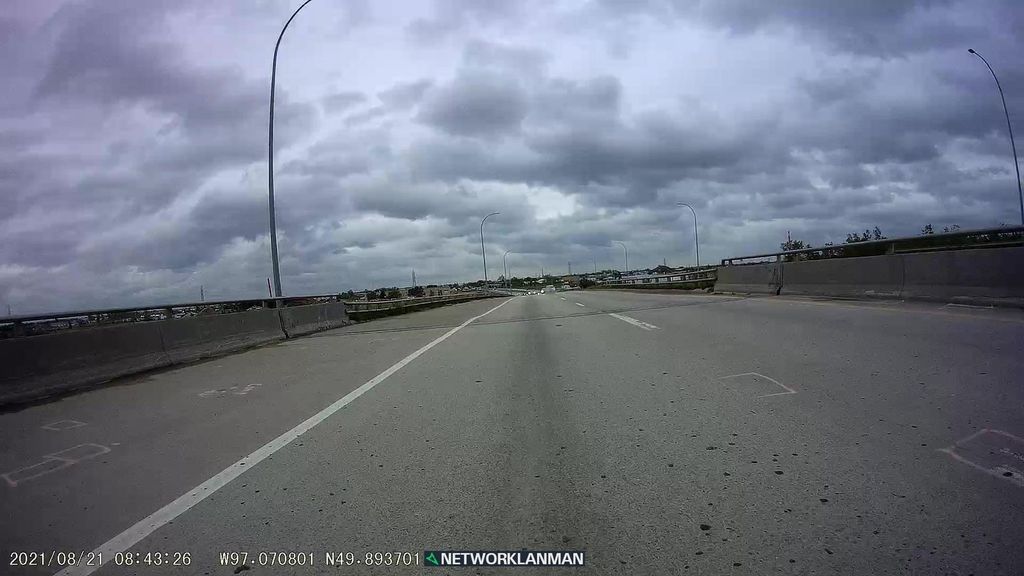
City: winnipeg